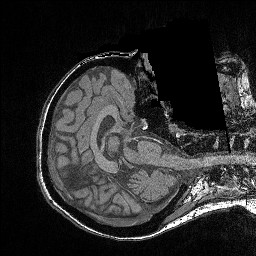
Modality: FLASH
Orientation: axial
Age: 24
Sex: female